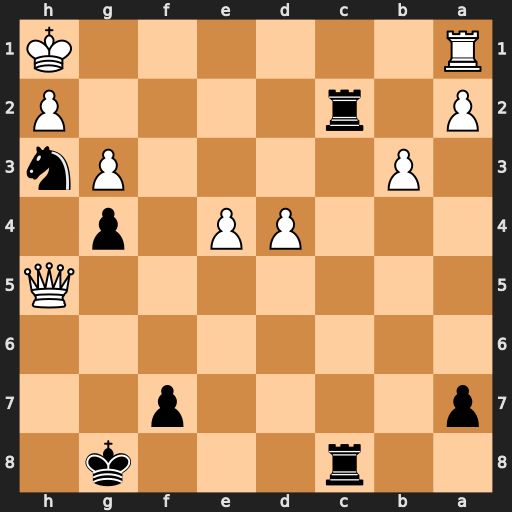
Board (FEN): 2r3k1/p4p2/8/7Q/3PP1p1/1P4Pn/P1r4P/R6K
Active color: b
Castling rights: -
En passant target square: -
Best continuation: Rc1+ Rxc1 Rxc1+ Kg2 Rg1#